Question: I'm using WPF. Is there any way to get an effect like this one:

<URL>
So basically a gradient with multiple lines on top. The number lines should increase based on the width/height of the element.
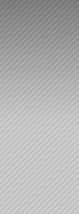
Answer: I would use two layers, first rect is background and second is that are overlapping
'''
<!-- Background gradient -->
<Rectangle Width="200" Height="100">
<Rectangle.Fill>
<LinearGradientBrush EndPoint="0.5,1" StartPoint="0.5,0">
<GradientStop Color="#FF5B5B5B" Offset="0.008"/>
<GradientStop Color="#FFA6A6A6" Offset="1"/>
</LinearGradientBrush>
</Rectangle.Fill>
</Rectangle>
<!-- Lines layer -->
<Rectangle Width="200" Height="100">
<Rectangle.Fill>
<VisualBrush
TileMode="Tile"
Viewport="0,0,7,7"
ViewportUnits="Absolute"
Viewbox="0,0,7,7"
ViewboxUnits="Absolute" >
<VisualBrush.Visual>
<Line X1="7" X2="0" Y1="0" Y2="7" Stroke="Gray" />
</VisualBrush.Visual>
</VisualBrush>
</Rectangle.Fill>
</Rectangle>
'''
You could eventually change brush to contain two lines instead of one to get rid of spacing when zoomed-in. The solution would look something like this:
'''
<VisualBrush.Visual>
<Grid>
<Line X1="10" X2="0" Y1="0" Y2="10" Stroke="Gray" />
<Line X1="4" X2="-1" Y1="-1" Y2="4" Stroke="Gray" />
</Grid>
</VisualBrush.Visual>
'''
In this way we don't need those ugly approximated numbers.